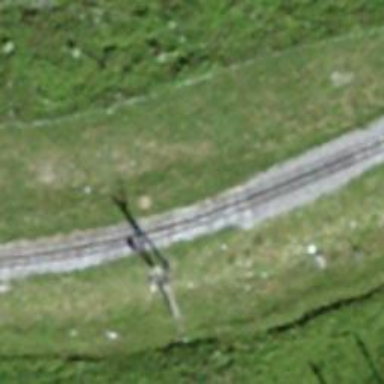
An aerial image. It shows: Narrow-gauge railway with single track. The railway is electrified with contact line.